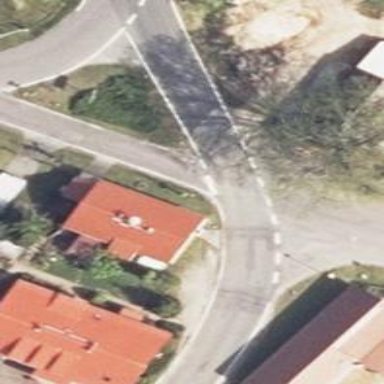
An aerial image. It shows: Tertiary road.